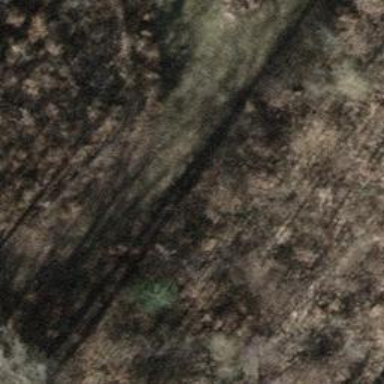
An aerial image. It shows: Track with very rough surface.